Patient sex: F
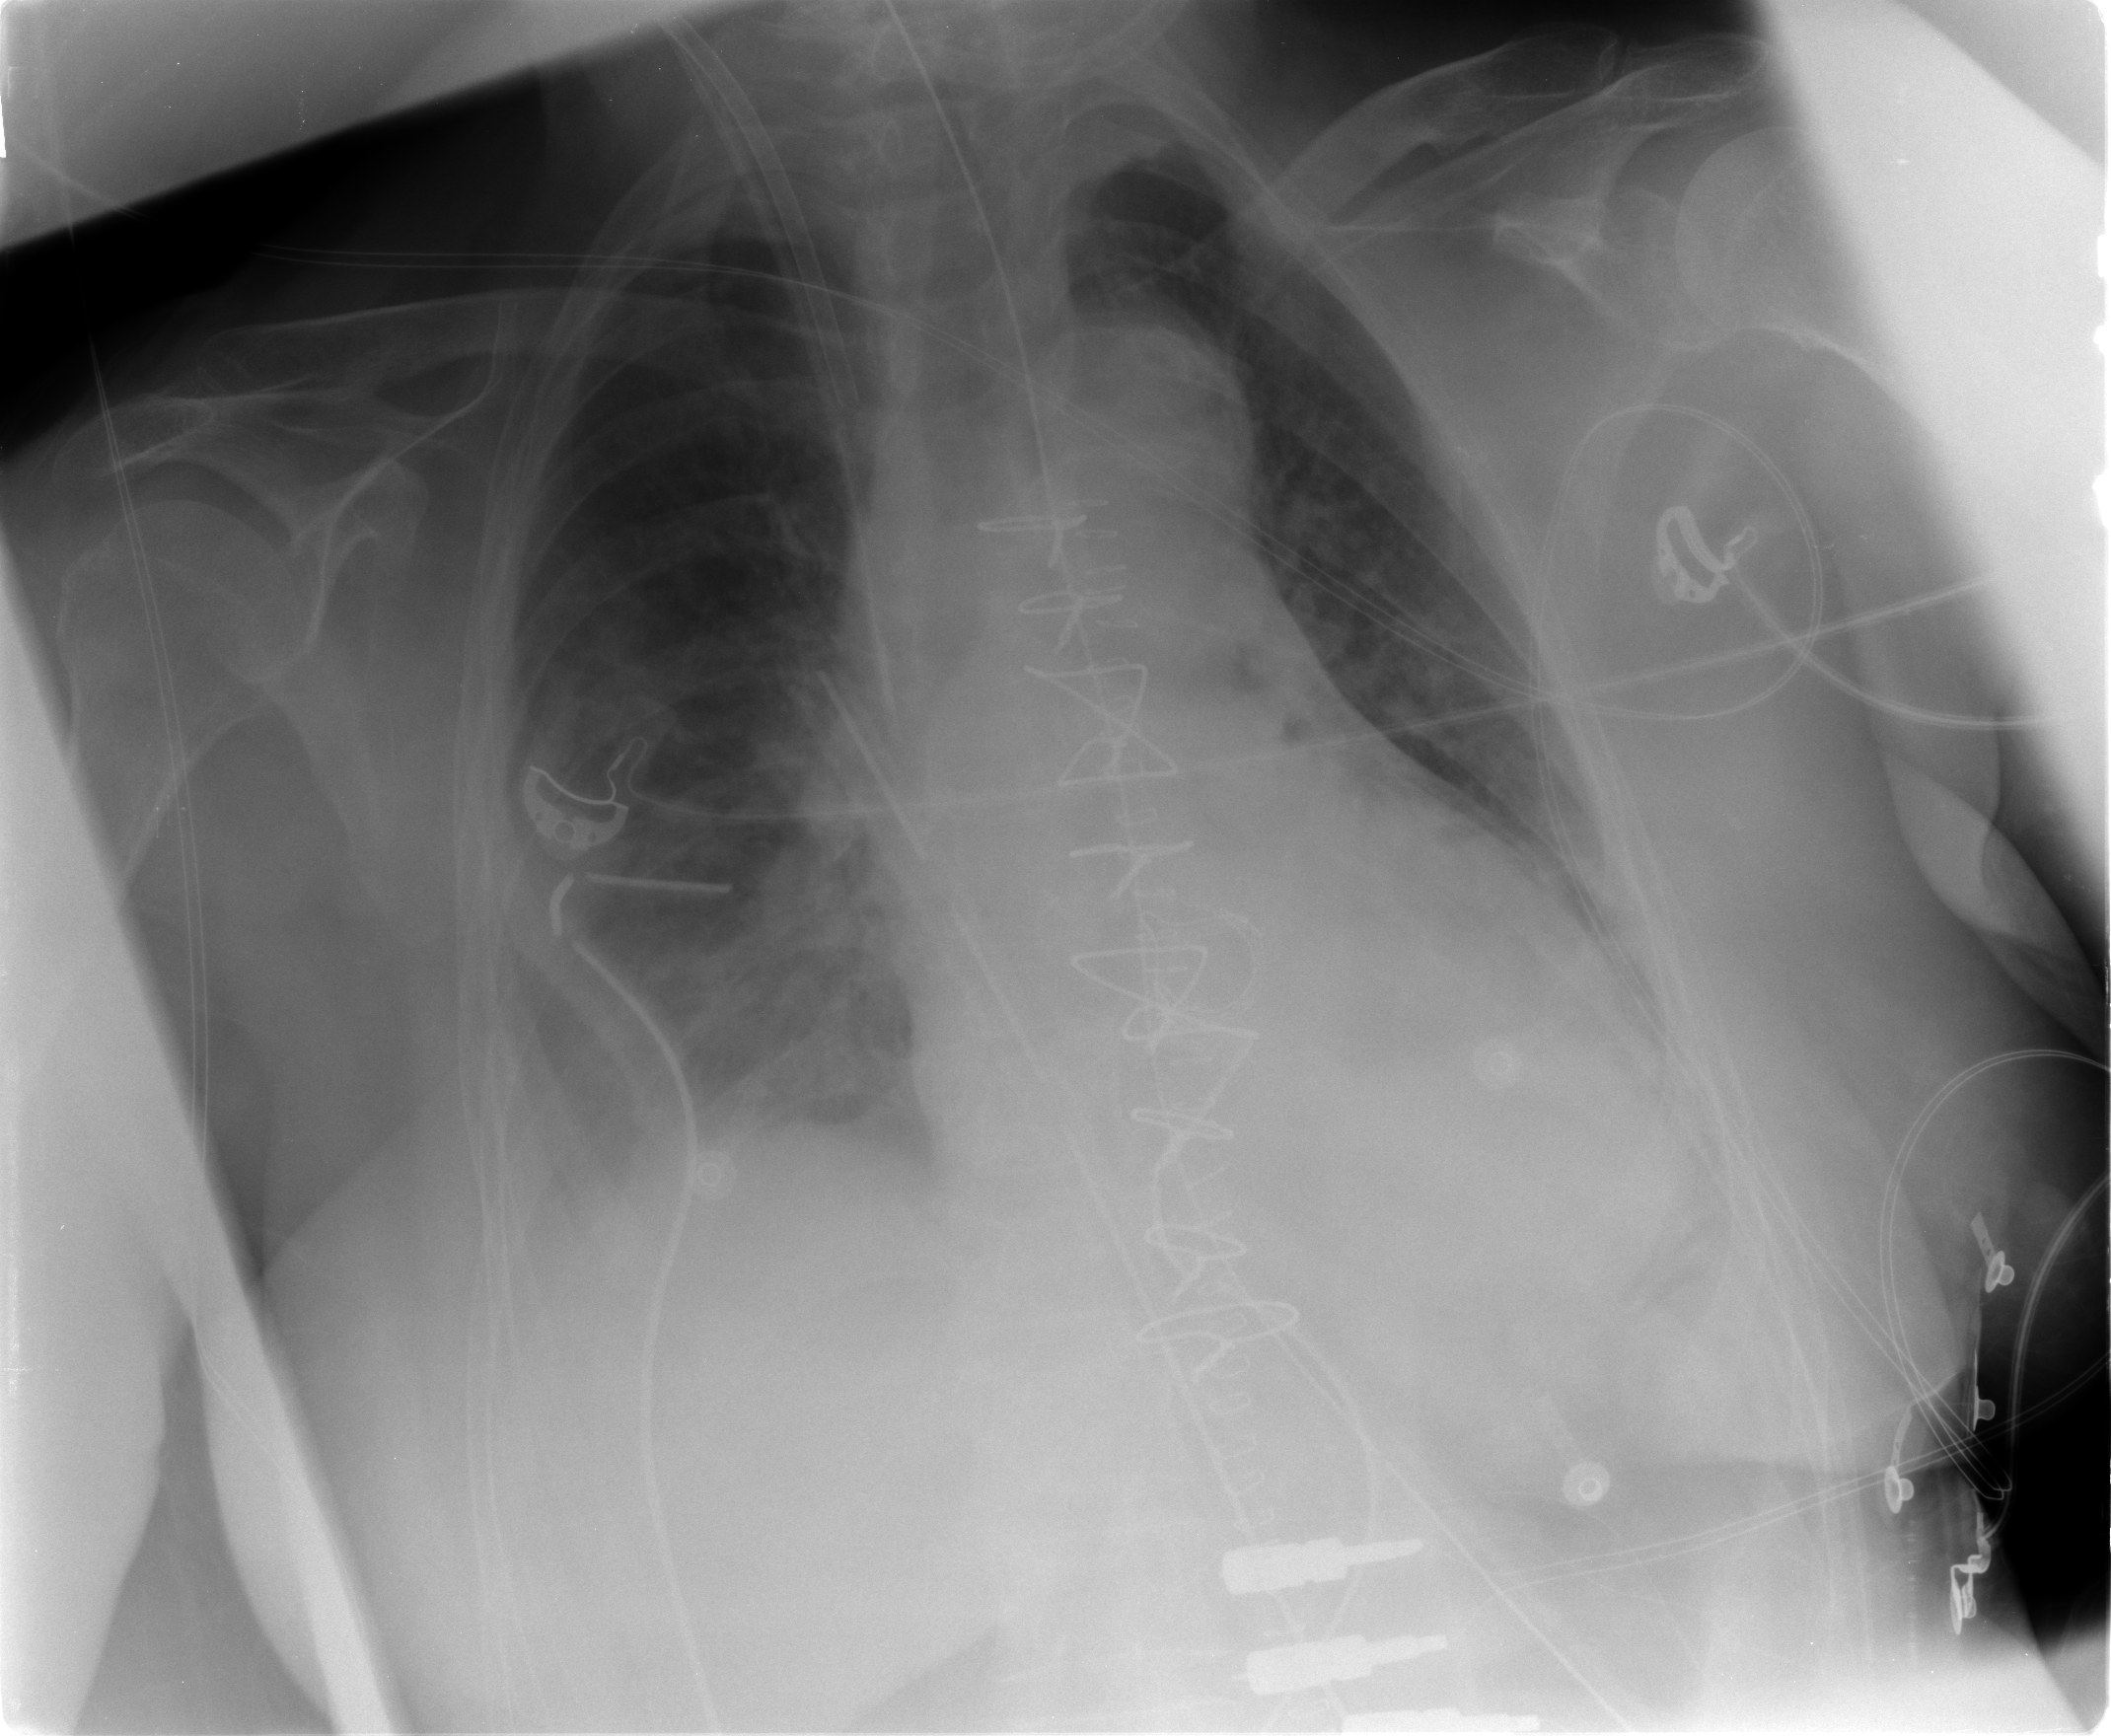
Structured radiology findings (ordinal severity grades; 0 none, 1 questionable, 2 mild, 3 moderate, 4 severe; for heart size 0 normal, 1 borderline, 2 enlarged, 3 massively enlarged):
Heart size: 2
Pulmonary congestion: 2
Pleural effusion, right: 2
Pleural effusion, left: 1
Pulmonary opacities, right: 1
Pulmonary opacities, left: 1
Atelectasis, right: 2
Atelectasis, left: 2